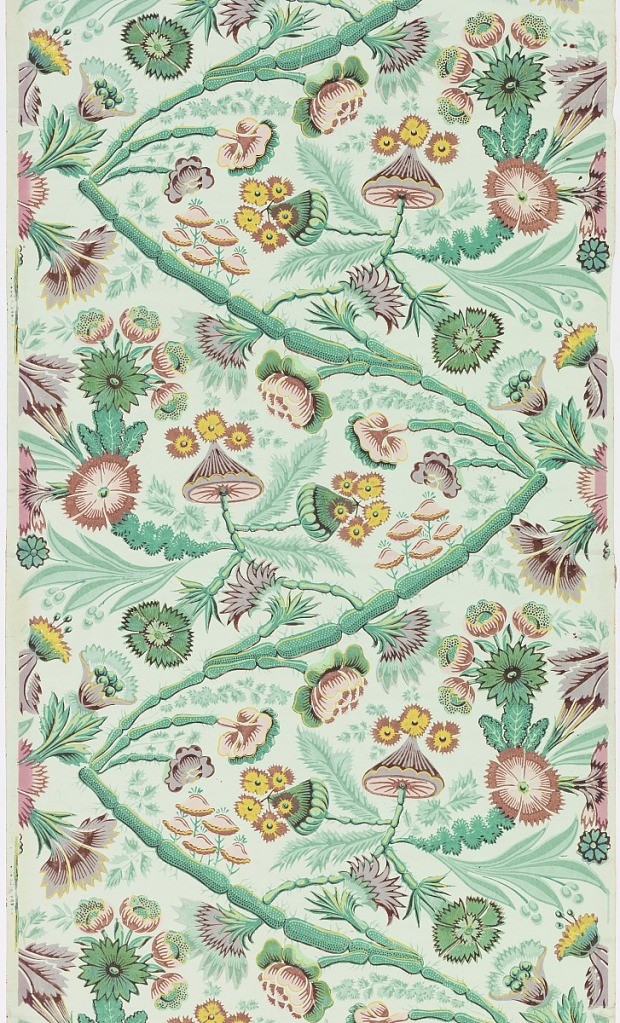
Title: Sidewall
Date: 1770–80
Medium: Block printed on handmade paper
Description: Roll of paper printed in a repeating design of flowers and foliage in the style of Pillement. Roll formed of joined sheets.